Question: The goal here is to have a selection layer "on top" of the NSImageView as seen by the user. However, my selection layer keeps ending up at the "back" somehow. Here is my overridden -setImage from my NSImageView subclass:
'''
-(void)setImage:(NSImage *)newImage {
if(newImage) {
// compute image location in view
_imageLocation.x = ( [self frame].size.width - [newImage size].width ) / 2.0;
_imageLocation.y = ( [self frame].size.height - [newImage size].height ) / 2.0;
// call to parent
[super setImage:newImage];
if(_pixelDataManager) {
_pixelDataManager = nil;
}
_pixelDataManager = [[PixelDataManager alloc] initWithImageForData:newImage];
_selectionLayer = [CALayer layer];
[_selectionLayer setBorderColor:[[NSColor yellowColor] CGColor]];
[_selectionLayer setBorderWidth:2.0];
[_selectionLayer setCornerRadius:0.0];
[[self layer] addSublayer:_selectionLayer];
}
else {
[super setImage:nil];
_pixelDataManager = nil;
_imageLocation.x = 0.0;
_imageLocation.y = 0.0;
}
}
'''

The focus here is the yellow box. I have similar code for a custom NSView in a different project and that seems OK, but cannot understand why this is not working for NSImageView.
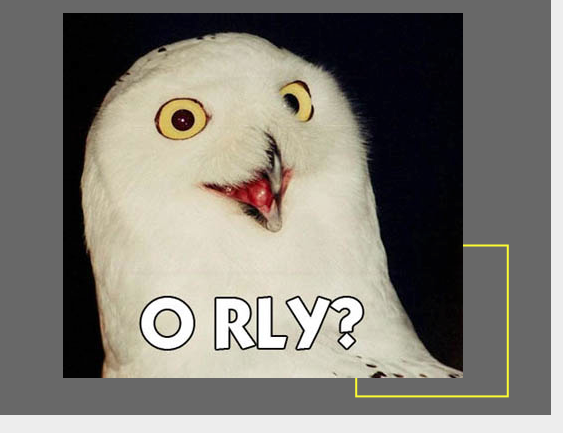
Answer: Thanks to <URL> --
> you can try changing z order of the layer. <URL> - mohacs Aug 30 '14 at 21:04